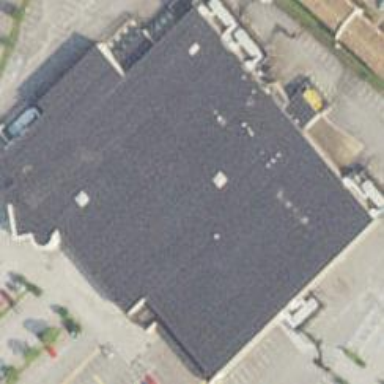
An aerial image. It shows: Commercial building.